Field crop: tomato
Growth stage: 1
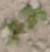
Species: portulaca